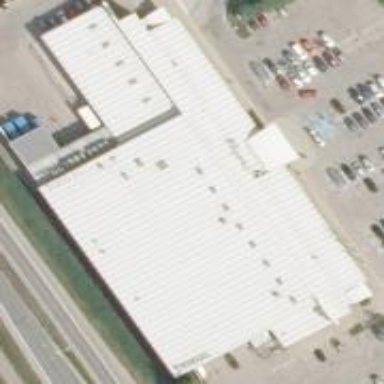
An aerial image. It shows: Retail building with flat roof. It is mall.